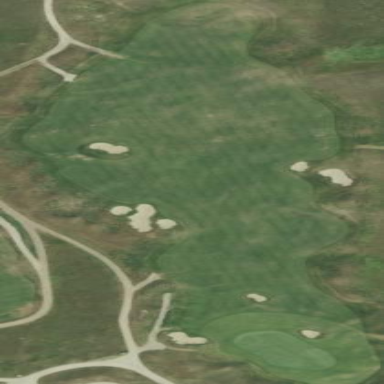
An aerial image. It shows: Scenic golf fairway.